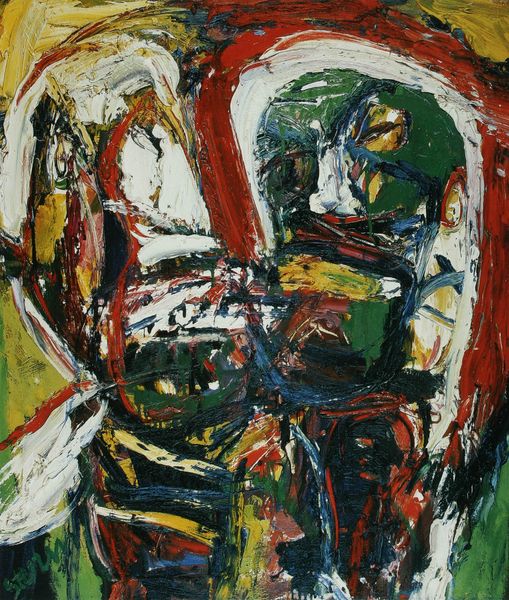
Künstler: Helmut Sturm
Standort: München
Institution: (Privatbesitz)
Schlagwörter: blau, gemälde, kopf, weiß, gelb, grün, braun, bunt, nase, schwarz, rot, malerei, augen, gesicht, mensch, bild, porträt, öl, pastos, auge, personen, chaos, farbig, bogen, moderne, abstrakt, farben, modern, spur, sturm, wild, dick, zeitgenössisch, abstraktion, münchen, durcheinander, pinsel, pinselstriche, ungegenständlich, primärfarben, bund, kapuze, gegenstandslos, harre, verschmiert, schmiererei, helmut sturm, zeitgenosse, dick aufretragen, dickdick aufgetragen, karel appel, wot, wut, wütend